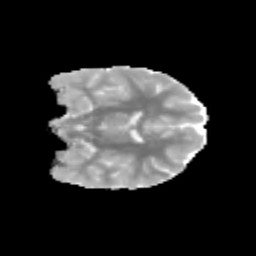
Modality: MD
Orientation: coronal
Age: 11
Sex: male
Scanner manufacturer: siemens
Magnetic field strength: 3 T
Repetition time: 3.8 s
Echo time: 0.07 s